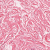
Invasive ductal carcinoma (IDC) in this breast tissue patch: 0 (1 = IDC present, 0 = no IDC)